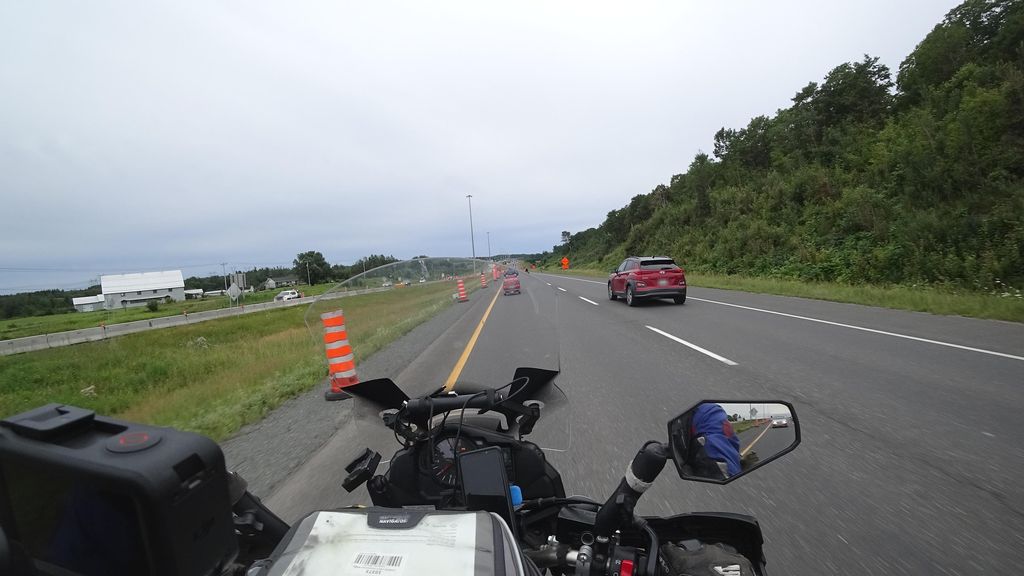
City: quebec_city